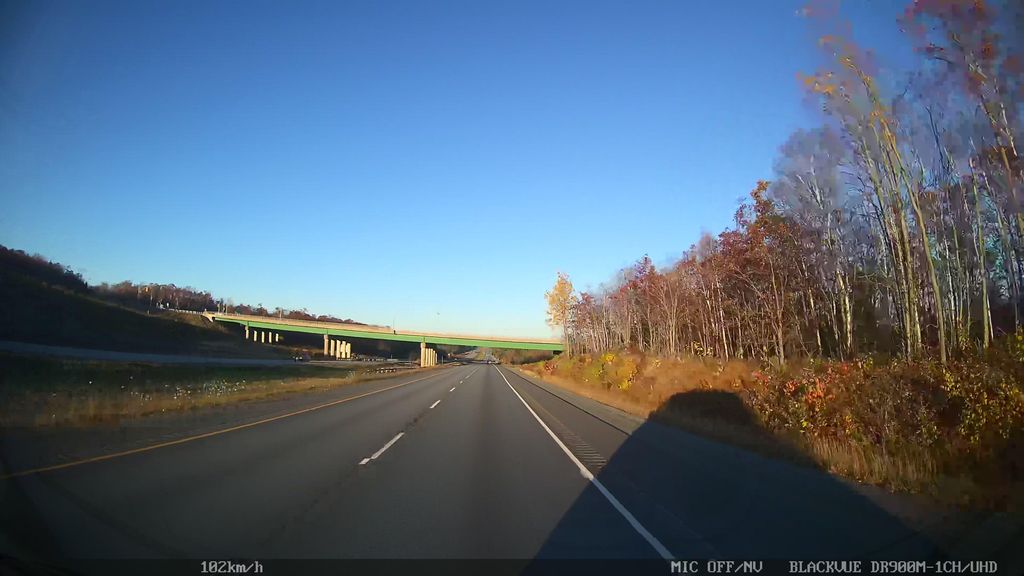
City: halifax